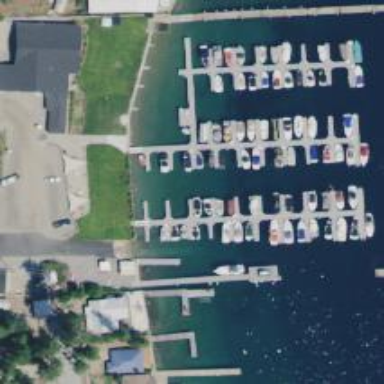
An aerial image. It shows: Marina on leisure land.